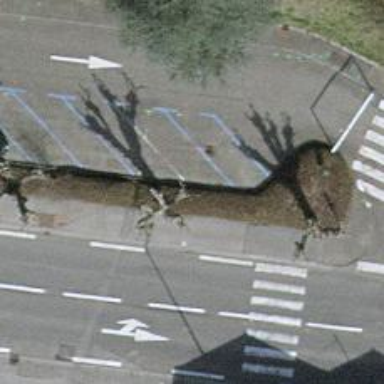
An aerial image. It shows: Footway crossing with traffic signals. This zebra crossing includes island.